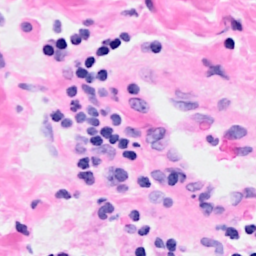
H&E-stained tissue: Breast